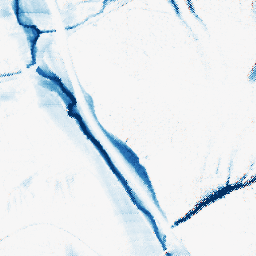
Category: morphological
Decomposition family: morphological_ellipse
Decomposition parameters: operation: closing
width: 10
height: 50
Upsampling method: regularized
Upsampling parameters: scale: 4
lambda_reg: 0.1
Upsampling scale: 4